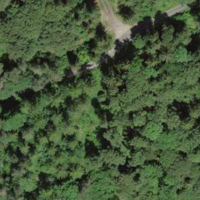
EUNIS habitat code: 41
Species observed at this site:
Lathyrus vernus